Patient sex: F
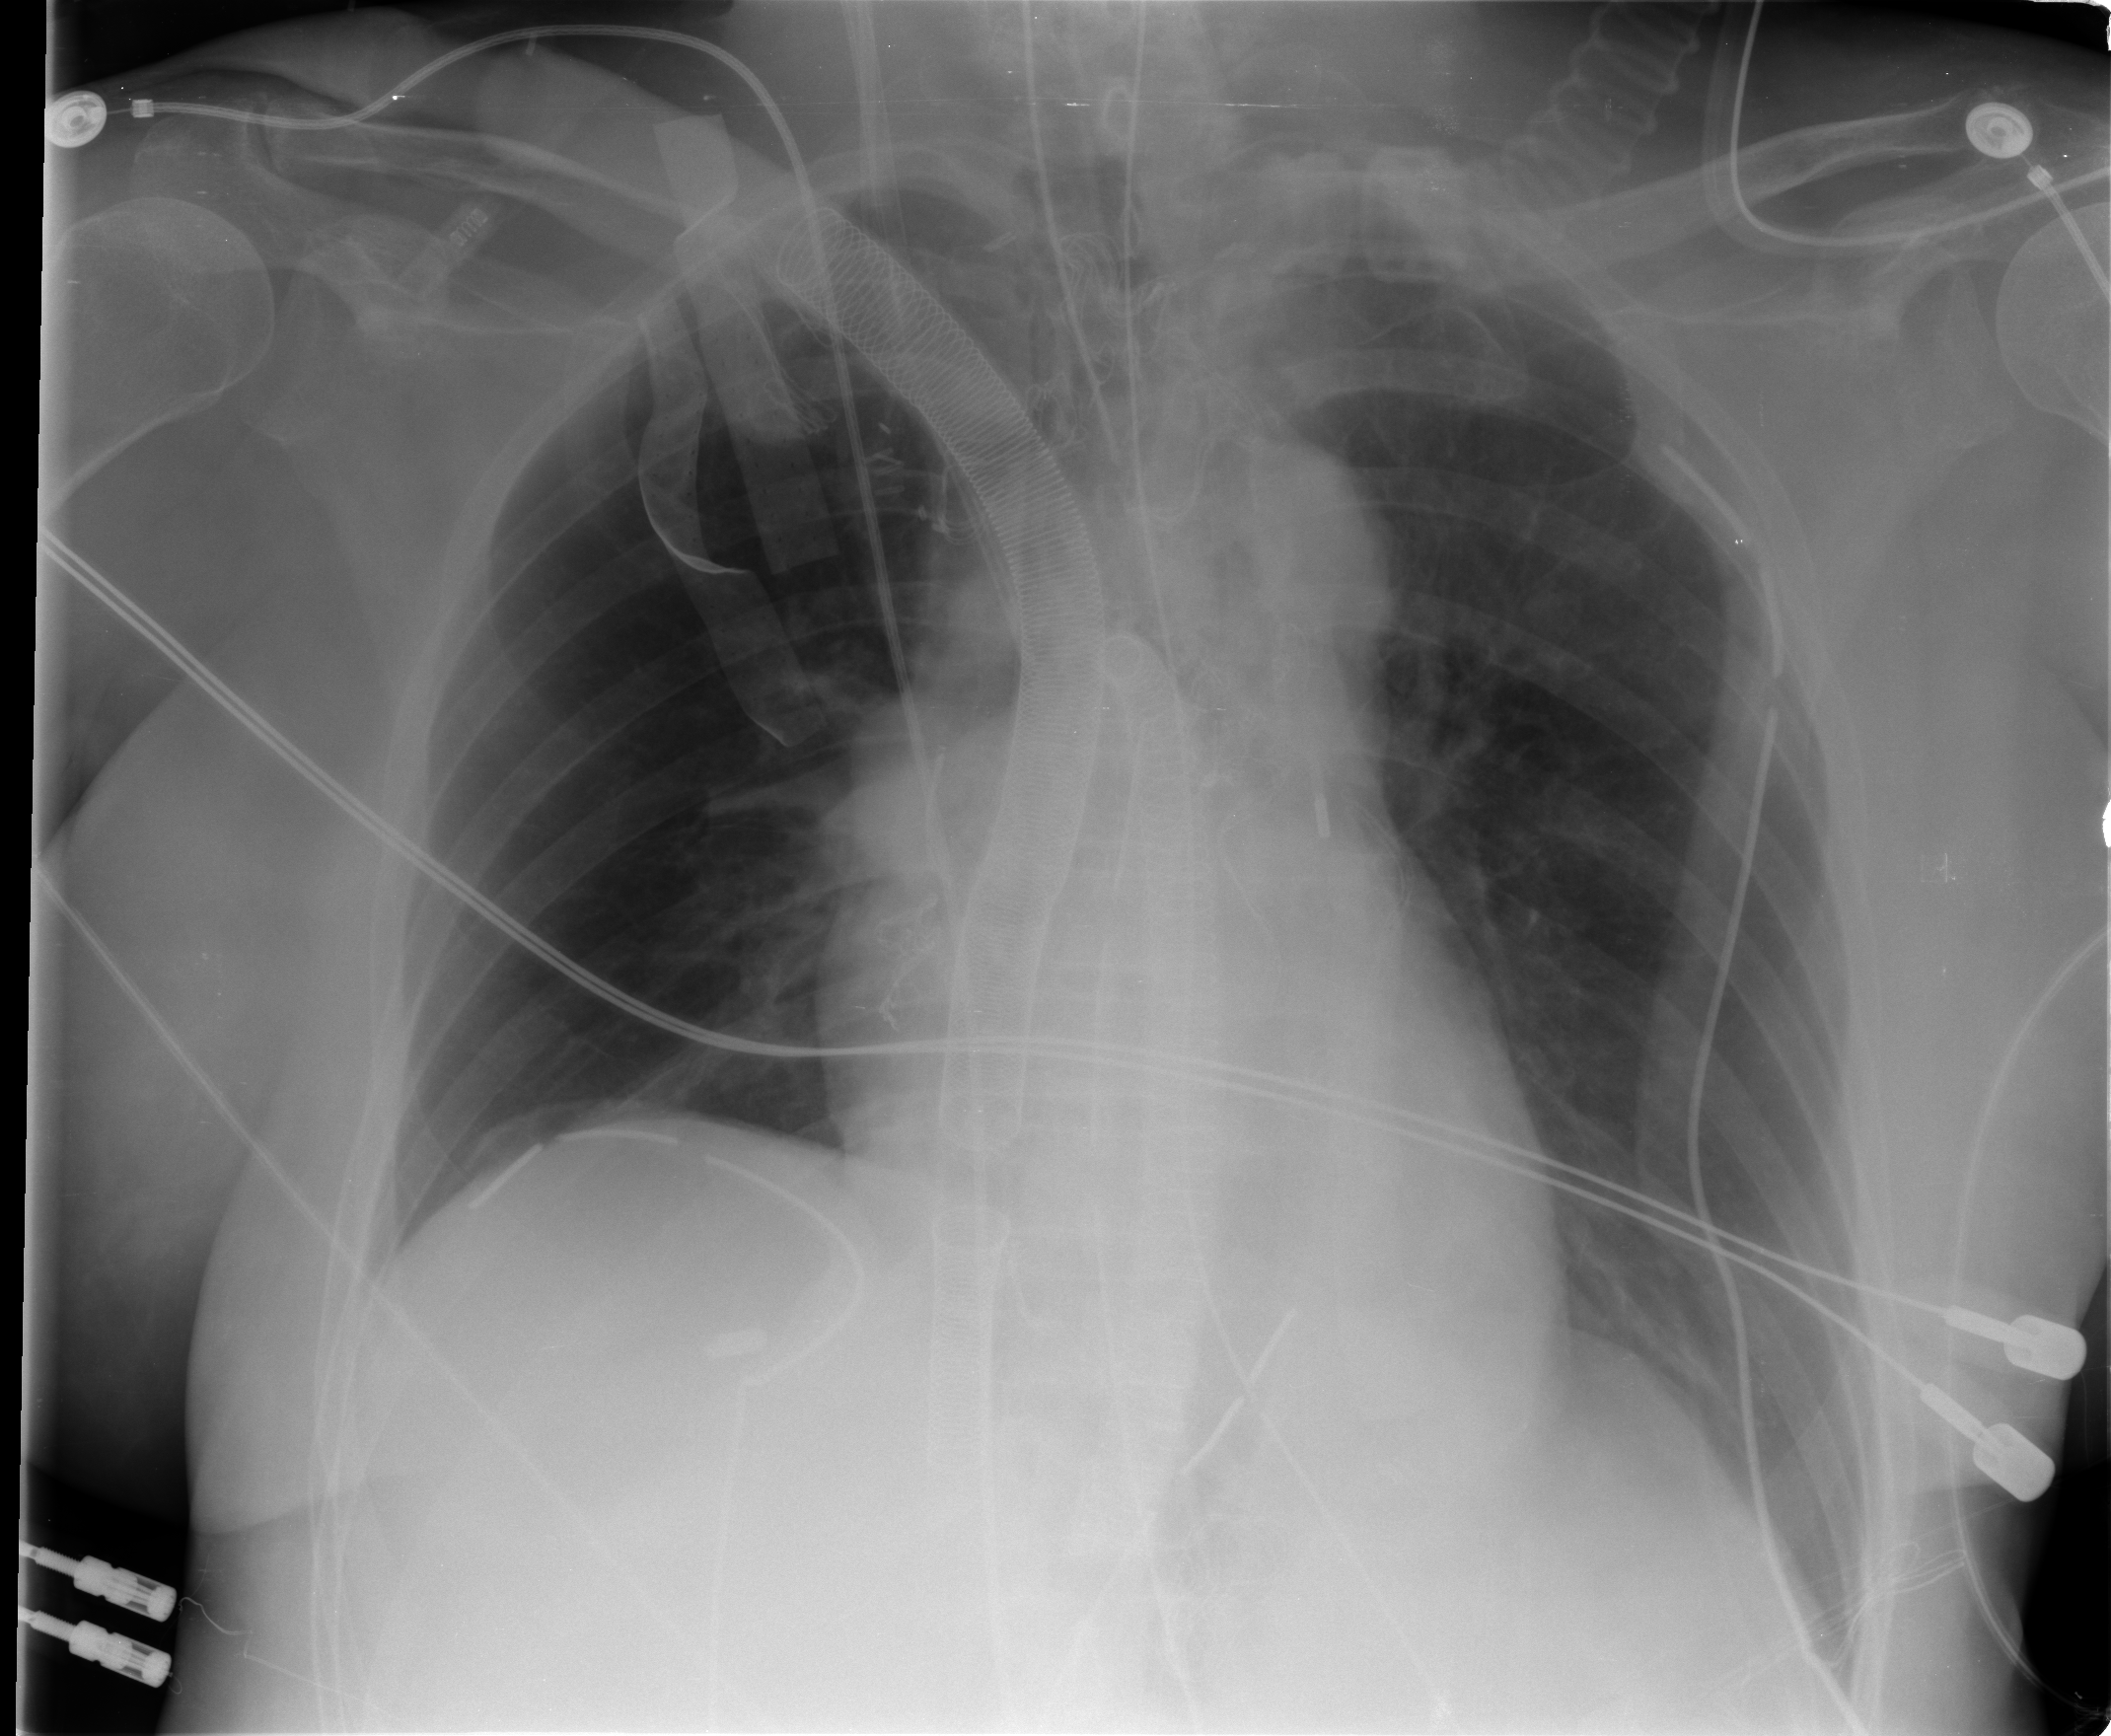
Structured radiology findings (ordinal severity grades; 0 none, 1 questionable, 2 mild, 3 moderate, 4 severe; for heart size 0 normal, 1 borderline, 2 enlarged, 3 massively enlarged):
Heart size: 1
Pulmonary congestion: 0
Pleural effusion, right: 0
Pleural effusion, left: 0
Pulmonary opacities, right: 0
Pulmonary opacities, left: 0
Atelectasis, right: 1
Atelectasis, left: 1